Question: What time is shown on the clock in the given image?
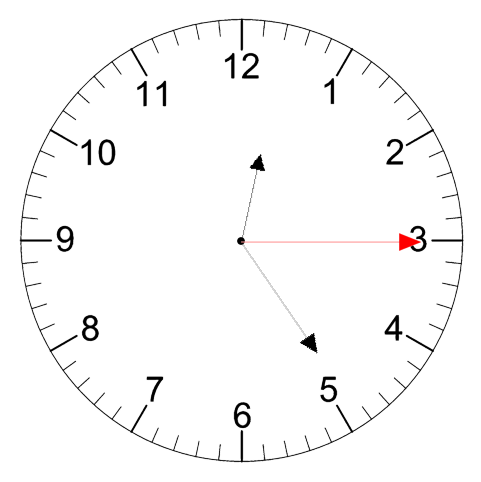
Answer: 12:24:15